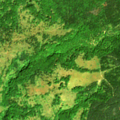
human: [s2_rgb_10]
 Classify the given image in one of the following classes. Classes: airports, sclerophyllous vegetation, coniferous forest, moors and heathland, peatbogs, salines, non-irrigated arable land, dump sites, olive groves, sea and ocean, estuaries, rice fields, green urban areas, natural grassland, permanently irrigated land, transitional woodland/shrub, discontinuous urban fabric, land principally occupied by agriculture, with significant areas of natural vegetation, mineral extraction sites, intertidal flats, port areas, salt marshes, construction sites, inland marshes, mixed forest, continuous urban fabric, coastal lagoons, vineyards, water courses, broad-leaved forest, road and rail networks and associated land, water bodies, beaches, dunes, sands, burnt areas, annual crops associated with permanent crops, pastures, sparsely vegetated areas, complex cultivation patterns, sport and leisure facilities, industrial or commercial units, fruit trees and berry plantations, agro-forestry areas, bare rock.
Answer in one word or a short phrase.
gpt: broad-leaved forest, mixed forest, natural grassland, transitional woodland/shrub